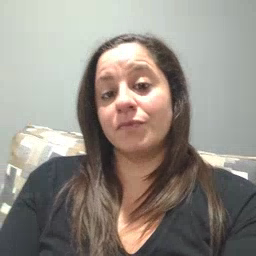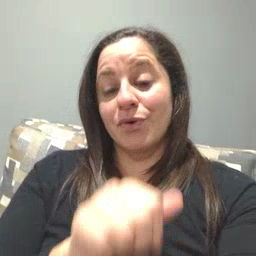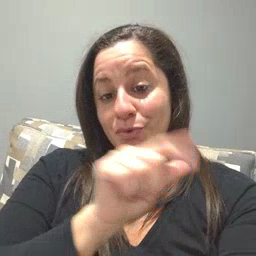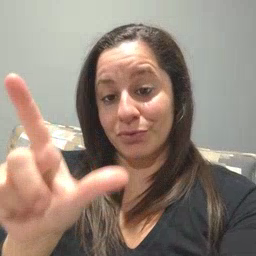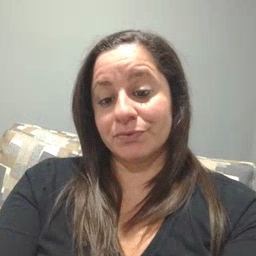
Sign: all